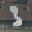
Label: 3